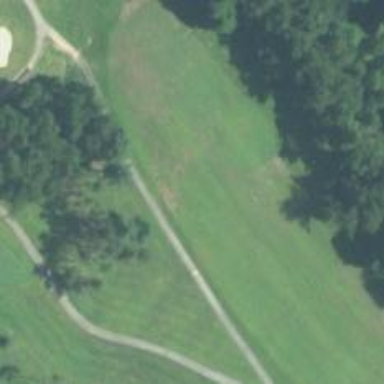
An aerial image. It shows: View of golf hole.